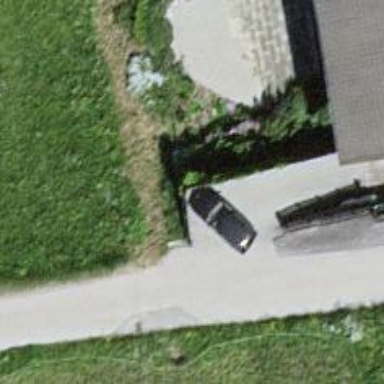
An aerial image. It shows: Driveway.